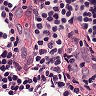
Metastatic tissue present: no